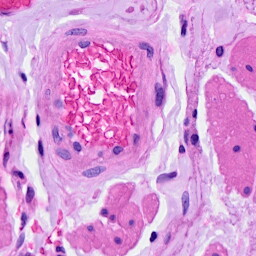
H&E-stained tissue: Ovarian